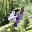
Label: 4